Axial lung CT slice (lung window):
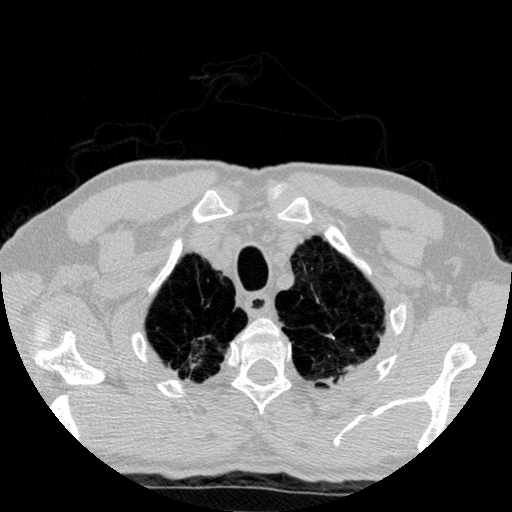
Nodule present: no